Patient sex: F
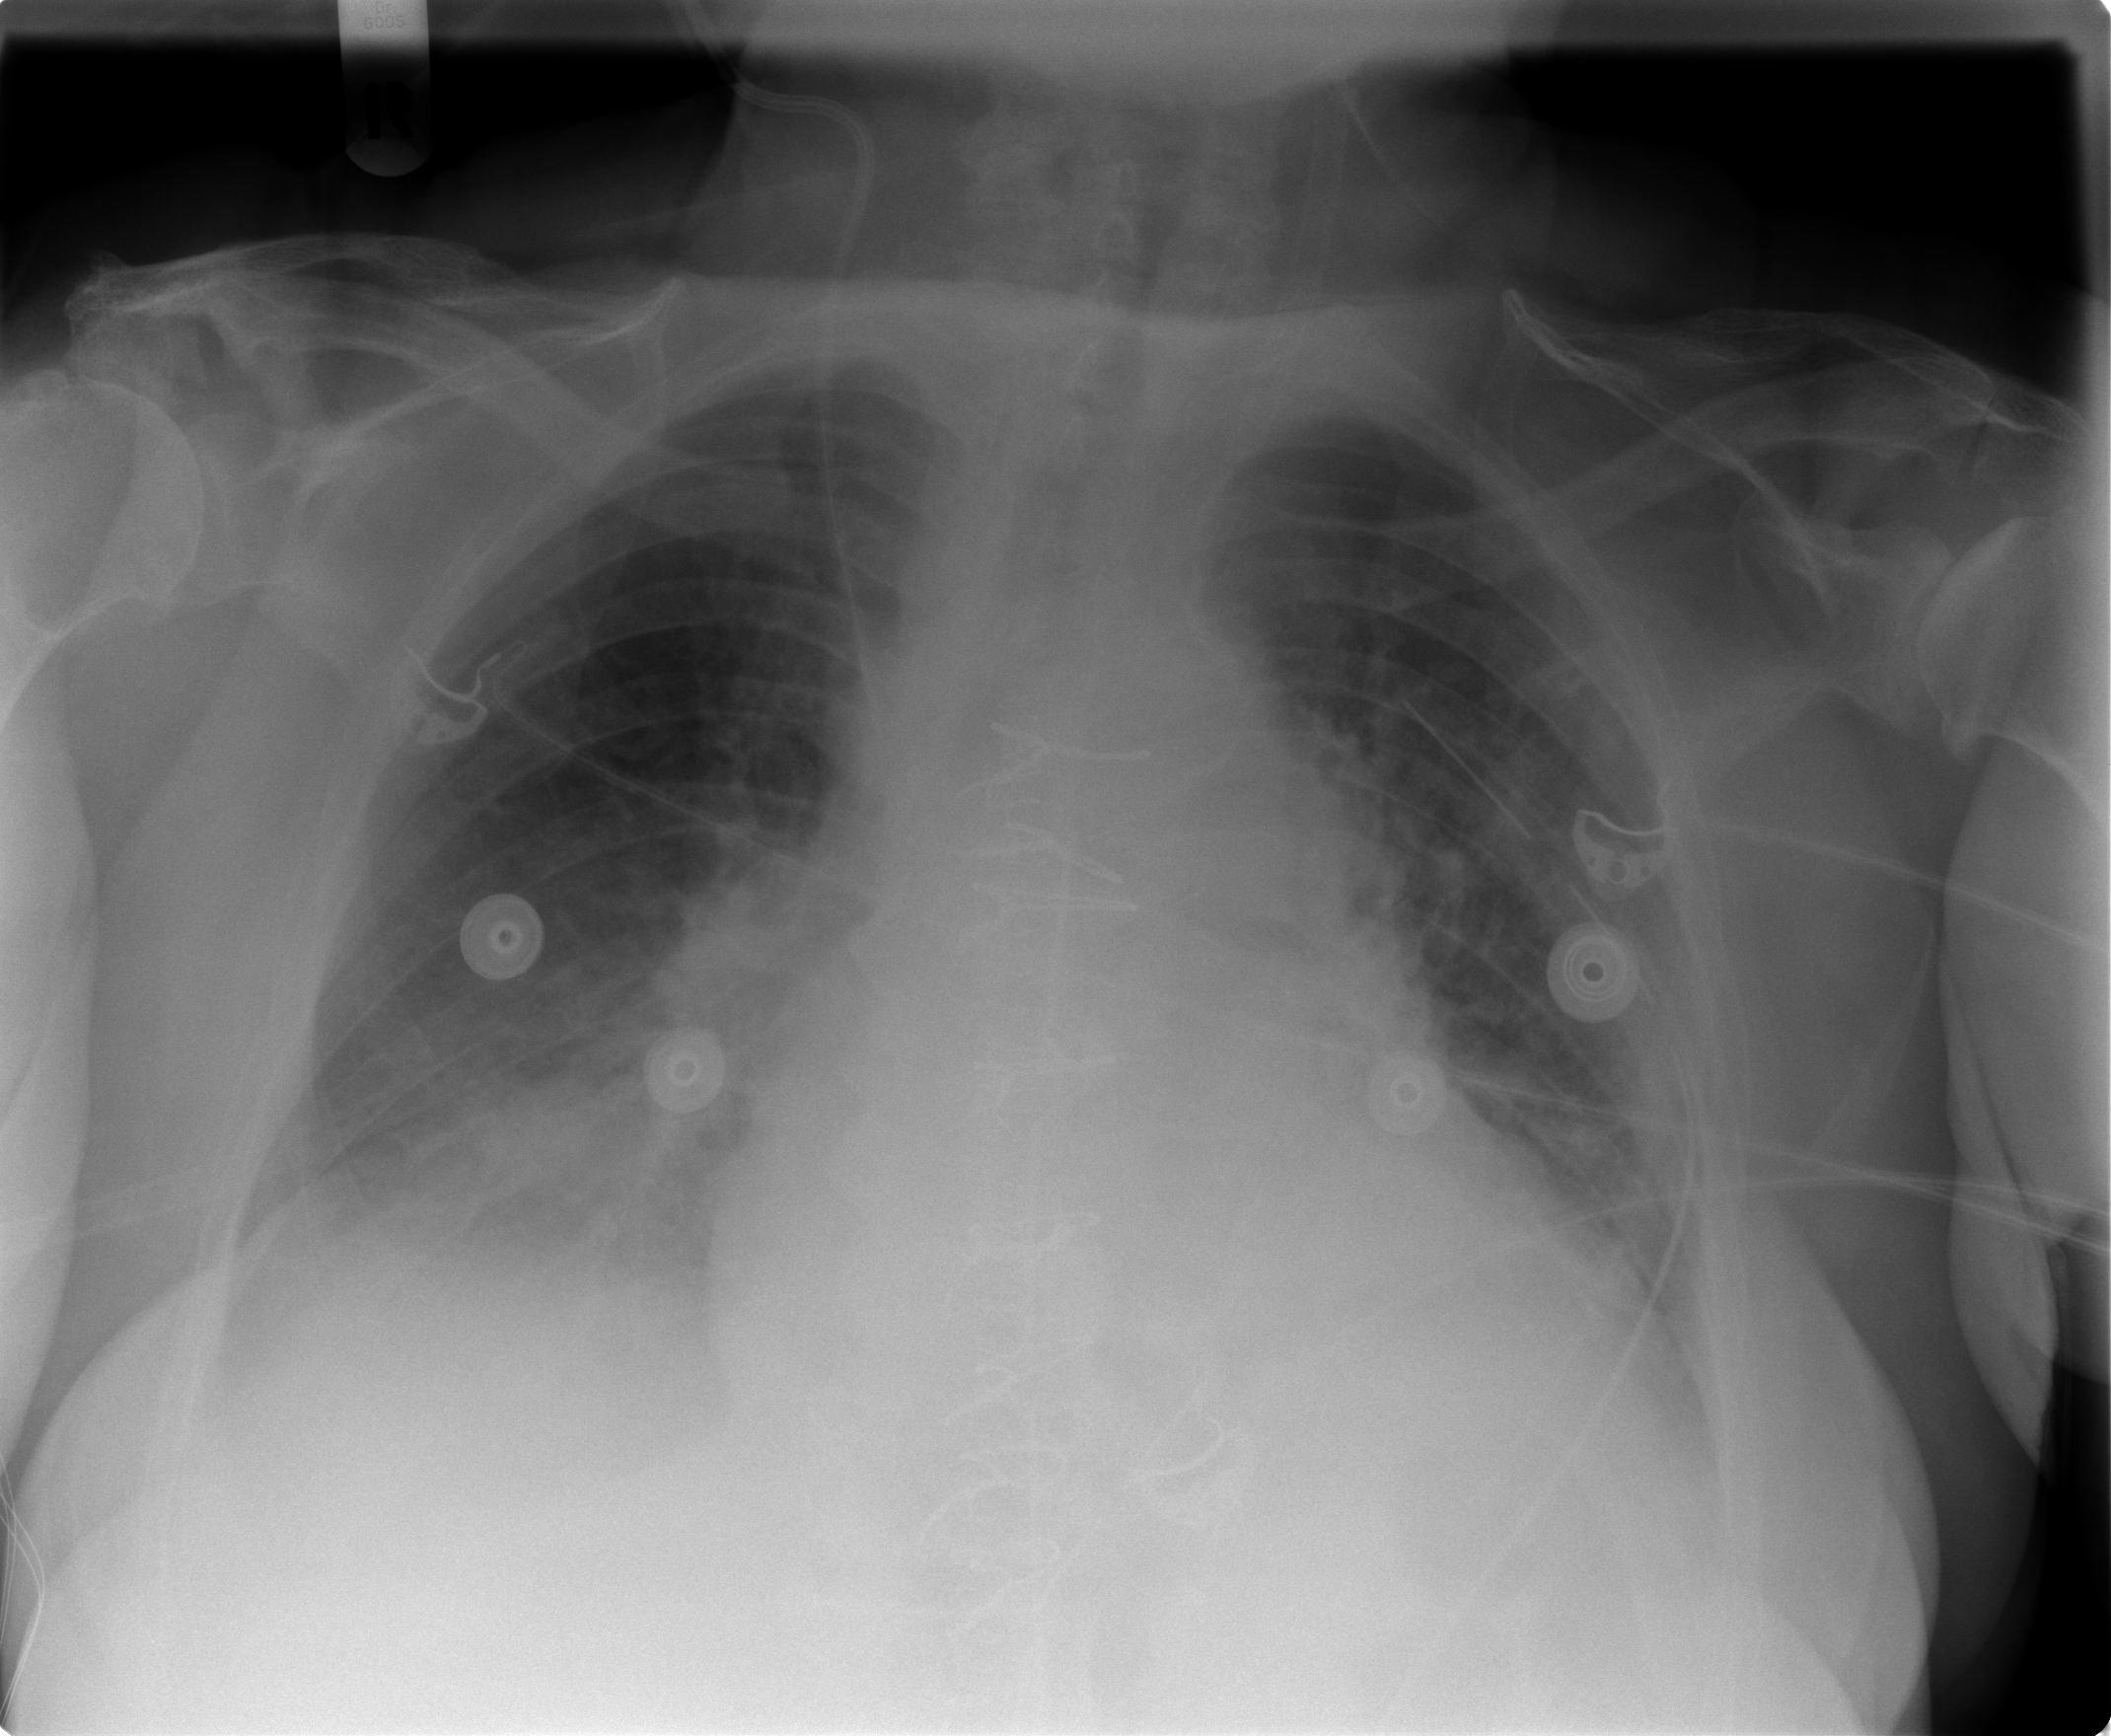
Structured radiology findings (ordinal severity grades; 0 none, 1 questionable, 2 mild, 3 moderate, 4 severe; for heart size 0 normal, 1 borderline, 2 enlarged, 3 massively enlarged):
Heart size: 2
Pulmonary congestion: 2
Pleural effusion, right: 2
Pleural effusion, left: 2
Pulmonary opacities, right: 2
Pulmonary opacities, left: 2
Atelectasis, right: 2
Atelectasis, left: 2